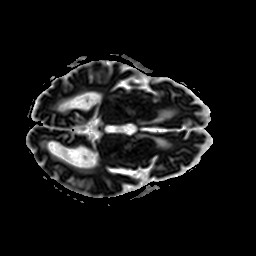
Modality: ADC
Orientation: axial
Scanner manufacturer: philips
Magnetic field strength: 1.5 T
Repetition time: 4.821 s
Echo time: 0.07764 s